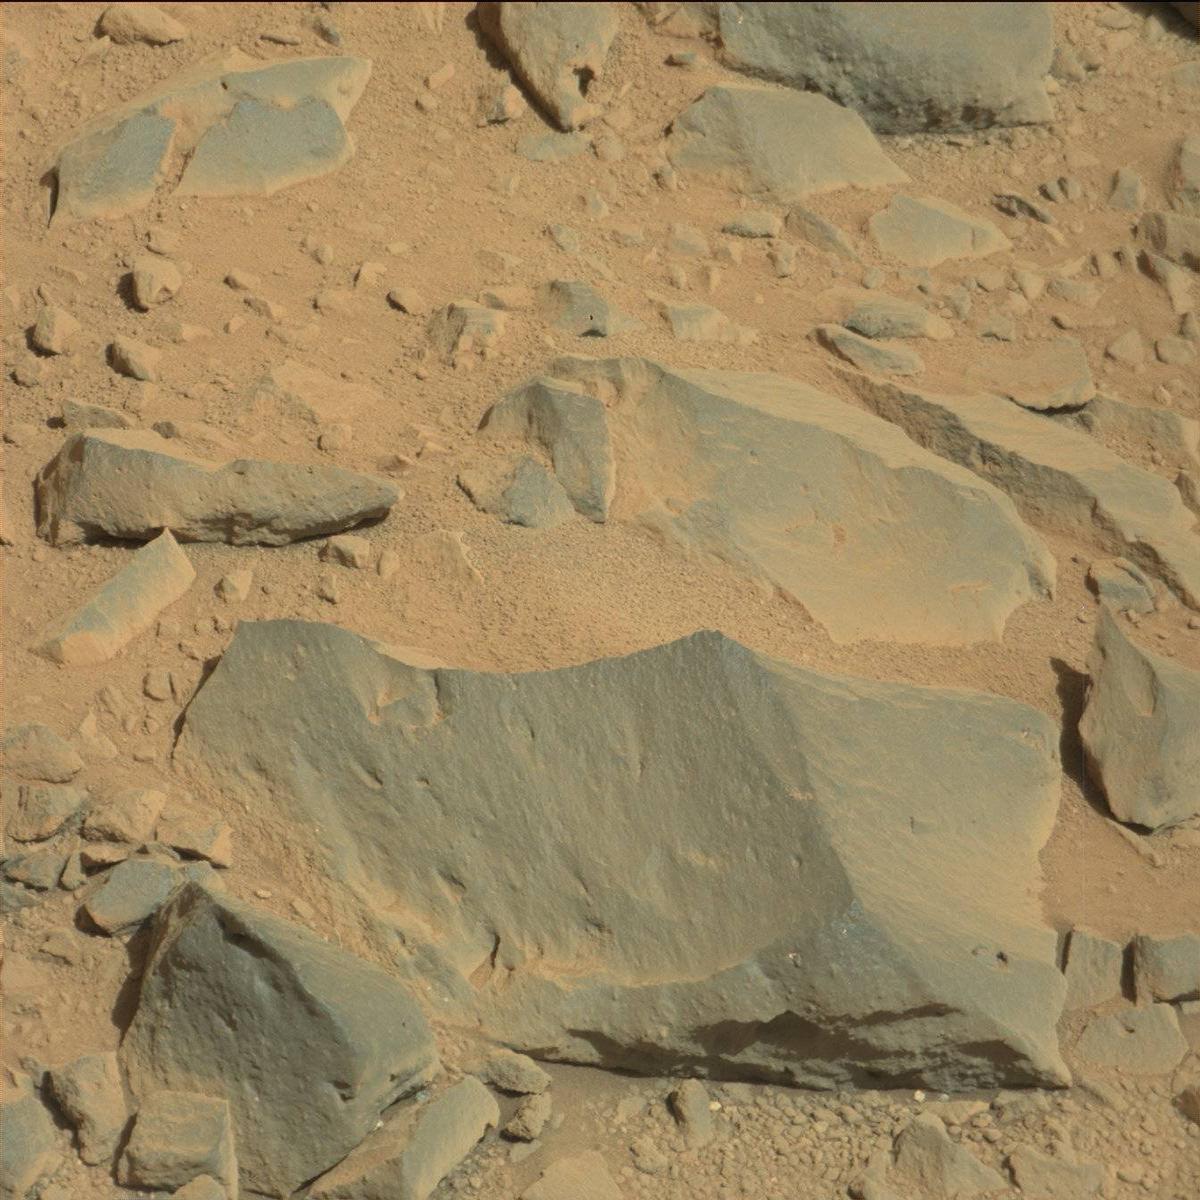
Terrain classes present: Bedrock, Rock, Sand / Soil